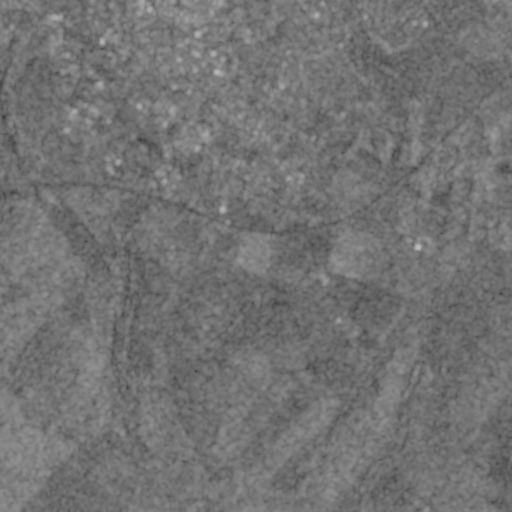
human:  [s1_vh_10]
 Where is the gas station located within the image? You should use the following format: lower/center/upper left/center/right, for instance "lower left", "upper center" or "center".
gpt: The gas station is located in the upper left of the image.
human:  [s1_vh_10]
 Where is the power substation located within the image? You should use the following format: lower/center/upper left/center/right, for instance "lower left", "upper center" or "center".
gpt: The power substation is located in the upper left of the image.
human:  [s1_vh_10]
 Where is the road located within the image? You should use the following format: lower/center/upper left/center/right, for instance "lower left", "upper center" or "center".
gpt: There is no road in the image.

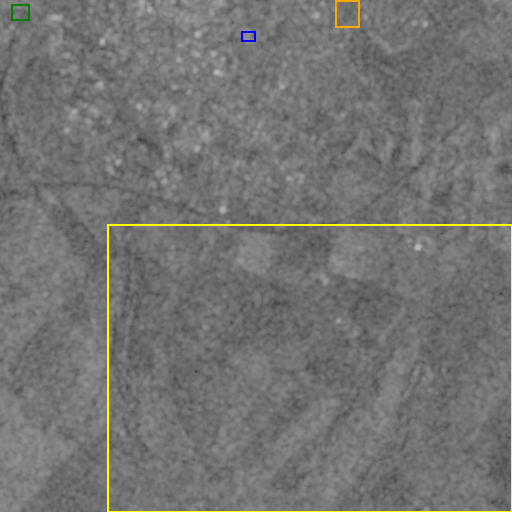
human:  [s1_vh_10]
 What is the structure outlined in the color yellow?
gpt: The structure outlined in yellow is a crop field.
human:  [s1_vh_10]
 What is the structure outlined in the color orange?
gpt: The structure outlined in orange is a park.
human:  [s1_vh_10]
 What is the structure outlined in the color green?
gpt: The structure outlined in green is a parking lot.
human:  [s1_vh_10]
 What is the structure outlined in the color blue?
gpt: The structure outlined in blue is a power substation.
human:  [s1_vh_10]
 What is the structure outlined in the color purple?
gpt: There is no purple outline.